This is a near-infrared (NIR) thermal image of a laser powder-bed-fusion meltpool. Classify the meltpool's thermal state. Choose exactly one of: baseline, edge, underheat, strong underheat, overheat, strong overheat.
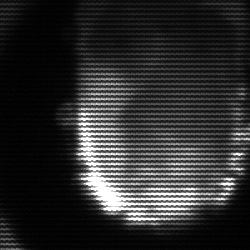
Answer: baseline